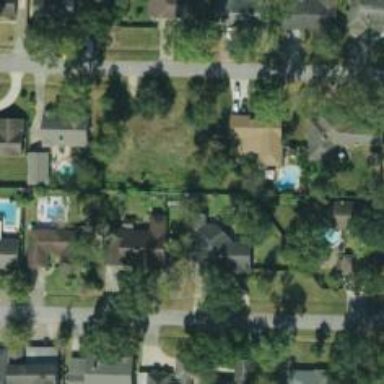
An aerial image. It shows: Residential area composed of single-family homes.